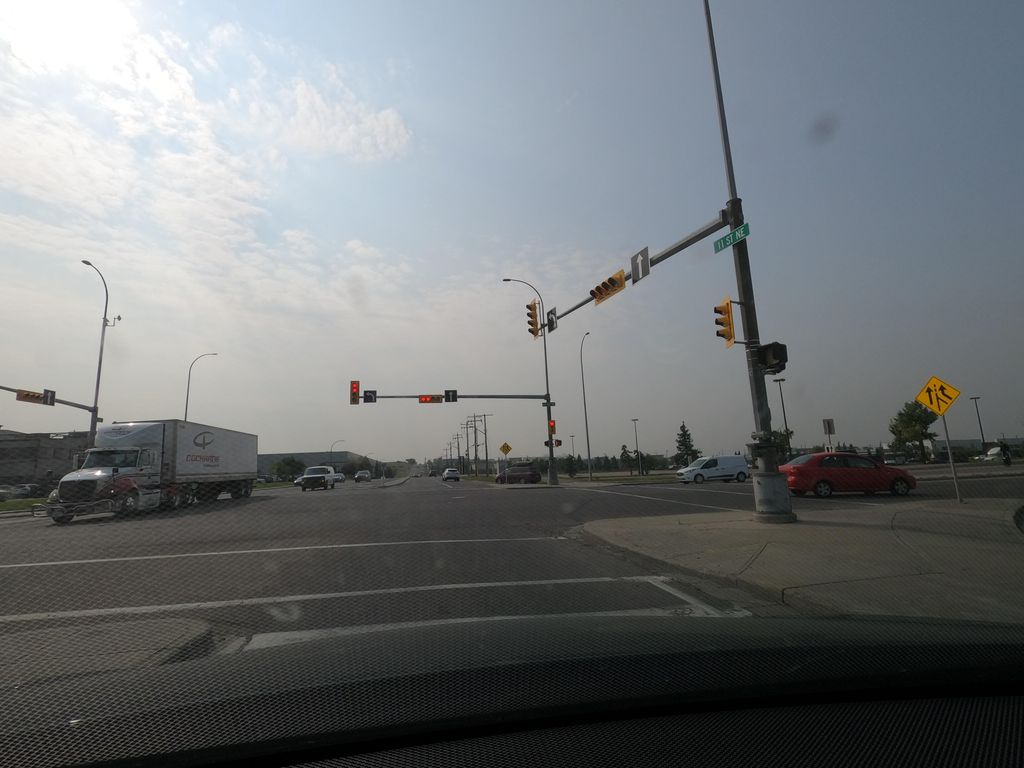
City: calgary